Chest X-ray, PA view. Patient: 25 years old, sex M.
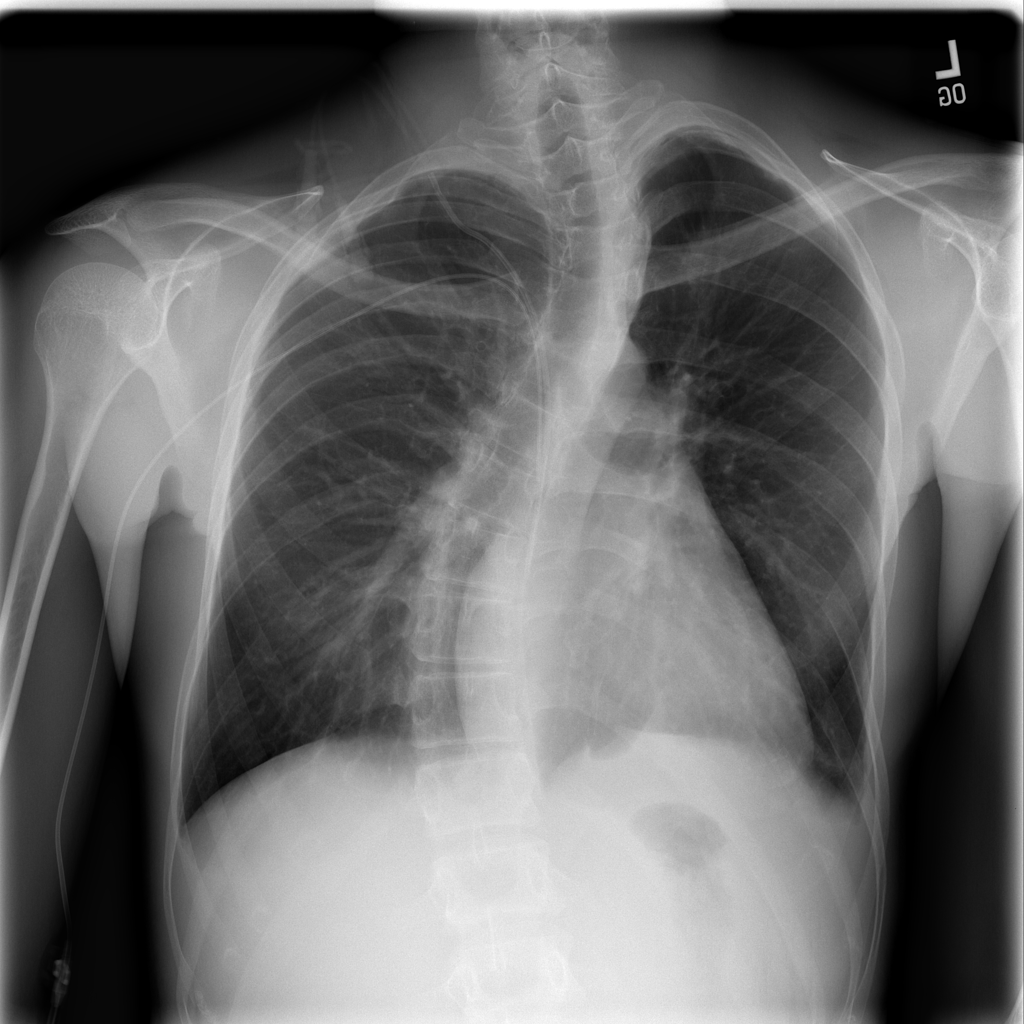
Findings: Effusion, Pleural_Thickening